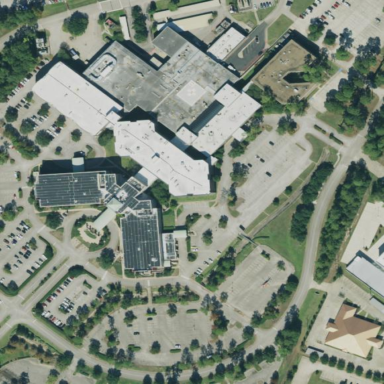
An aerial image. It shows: Healthcare facility identified as hospital.